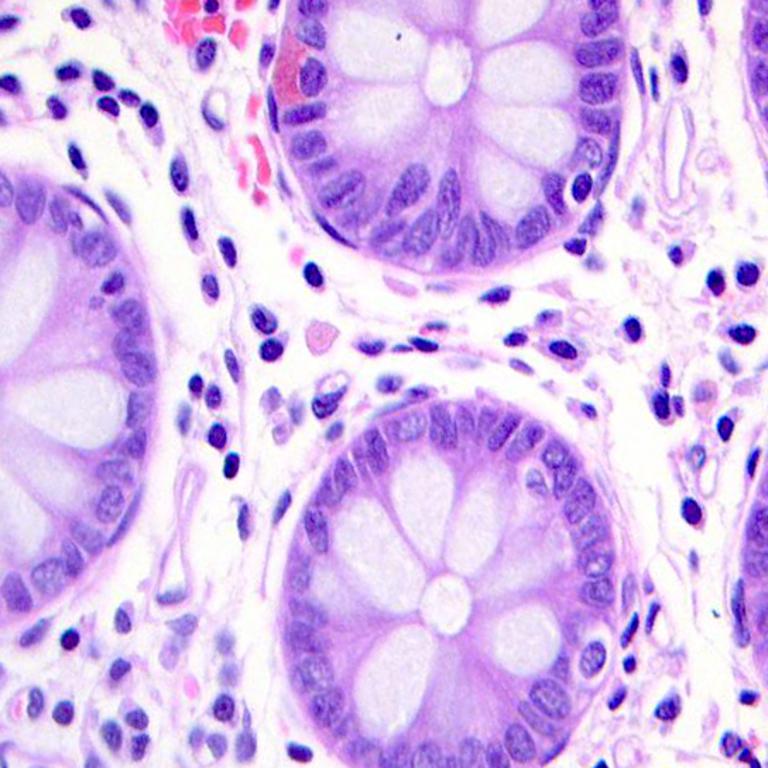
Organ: colon
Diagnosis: benign